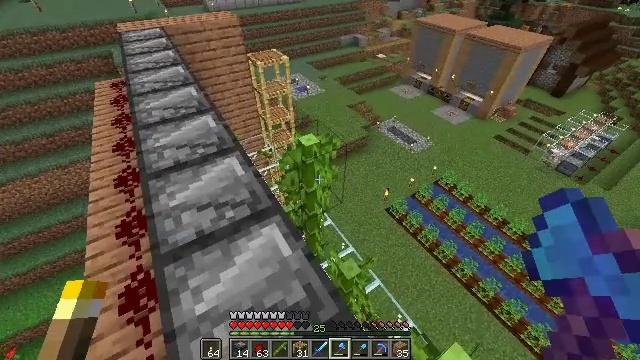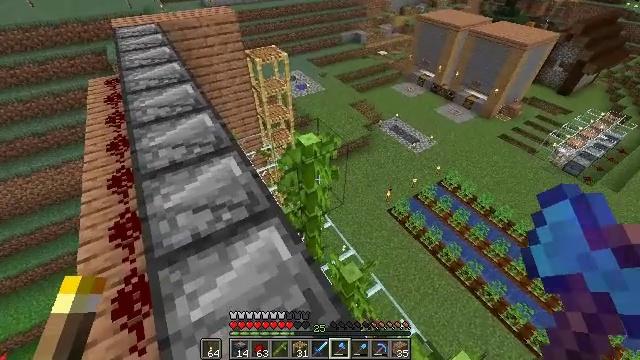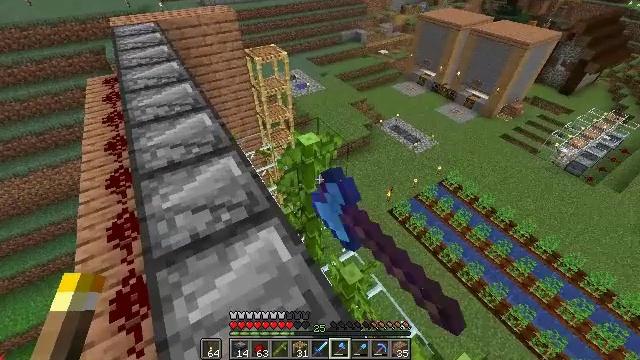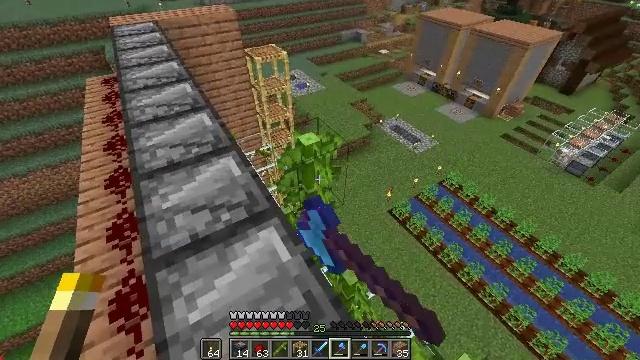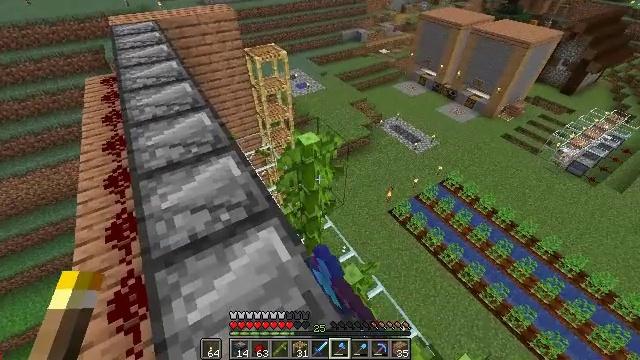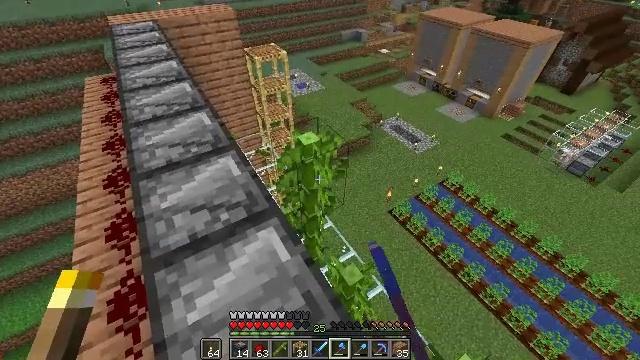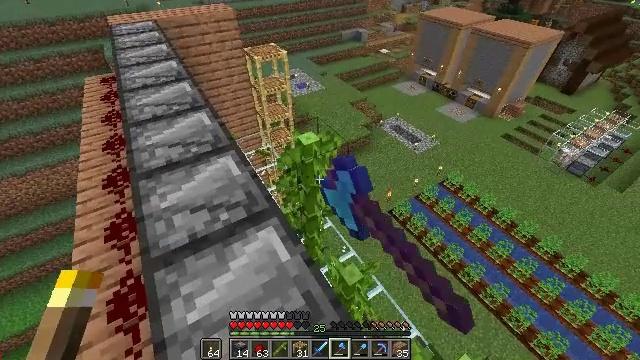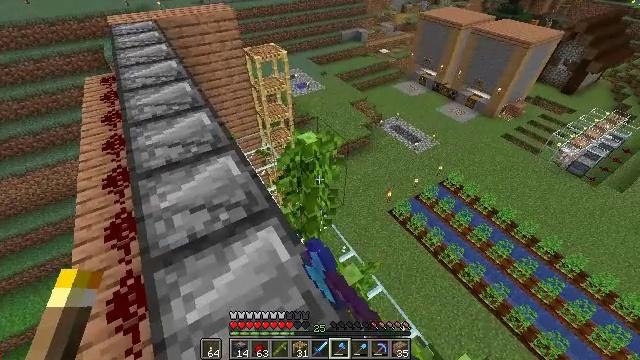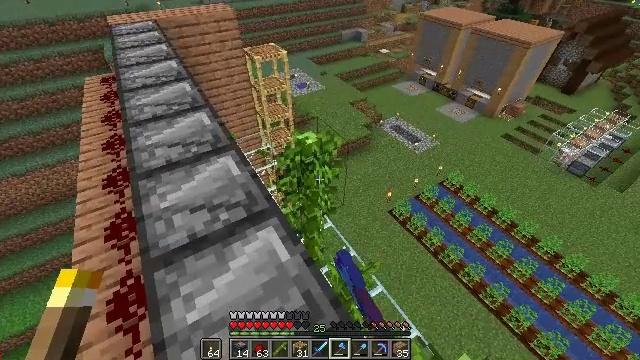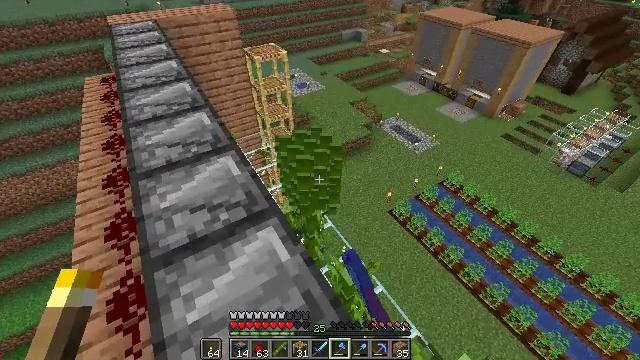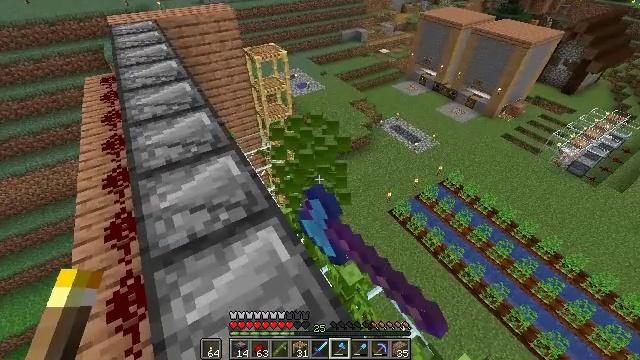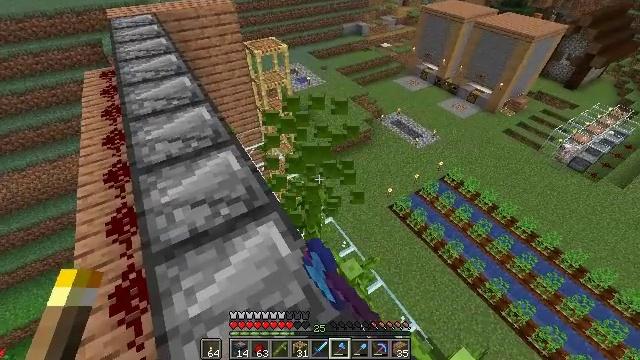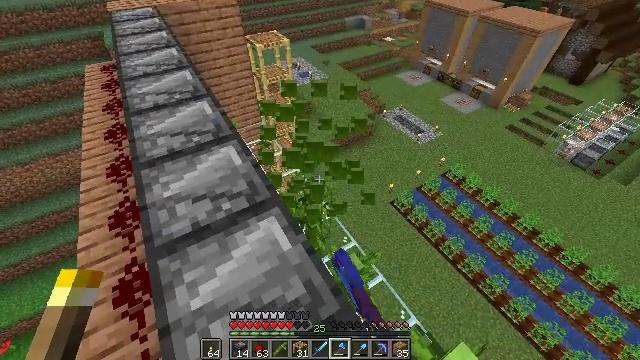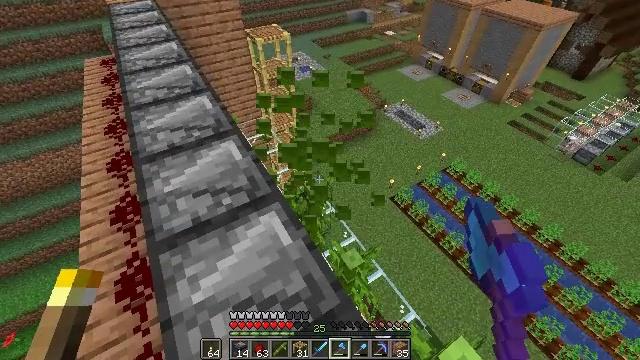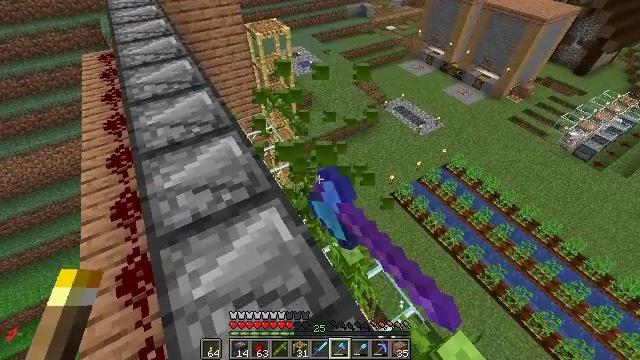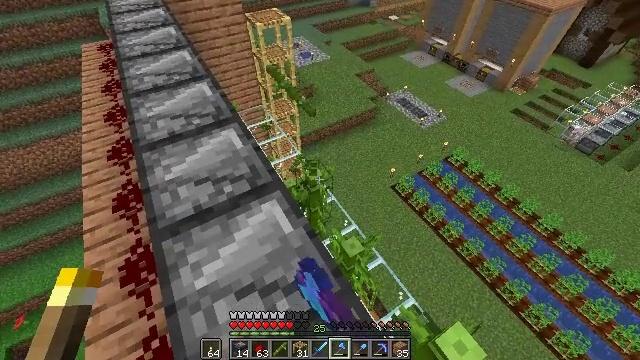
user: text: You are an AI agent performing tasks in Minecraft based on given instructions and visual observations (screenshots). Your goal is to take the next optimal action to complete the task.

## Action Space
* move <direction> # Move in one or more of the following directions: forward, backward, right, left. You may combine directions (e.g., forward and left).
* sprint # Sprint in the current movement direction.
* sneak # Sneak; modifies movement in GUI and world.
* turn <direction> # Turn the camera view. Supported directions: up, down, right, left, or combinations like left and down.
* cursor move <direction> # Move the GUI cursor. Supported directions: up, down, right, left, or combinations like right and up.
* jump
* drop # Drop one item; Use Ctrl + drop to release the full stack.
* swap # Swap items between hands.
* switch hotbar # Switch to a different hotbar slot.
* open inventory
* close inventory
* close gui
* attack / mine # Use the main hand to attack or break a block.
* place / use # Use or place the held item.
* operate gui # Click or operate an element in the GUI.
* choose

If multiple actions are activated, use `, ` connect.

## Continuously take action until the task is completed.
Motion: motion action
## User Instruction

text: Attack bamboo to gather it.
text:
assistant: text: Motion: attack / mine
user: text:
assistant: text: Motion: attack / mine
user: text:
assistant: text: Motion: attack / mine
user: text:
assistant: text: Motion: attack / mine
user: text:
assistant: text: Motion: attack / mine
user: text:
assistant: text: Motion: attack / mine
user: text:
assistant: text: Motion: attack / mine
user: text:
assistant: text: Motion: attack / mine
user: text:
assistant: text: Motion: attack / mine
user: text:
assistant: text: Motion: attack / mine
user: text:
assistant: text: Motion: turn down, attack / mine
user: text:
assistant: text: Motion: turn down, attack / mine
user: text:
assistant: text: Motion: turn down, attack / mine
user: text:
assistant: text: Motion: attack / mine
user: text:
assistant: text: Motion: turn down, attack / mine
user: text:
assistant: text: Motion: turn down, attack / mine
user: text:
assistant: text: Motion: attack / mine
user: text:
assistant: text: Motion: attack / mine
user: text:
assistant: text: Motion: attack / mine
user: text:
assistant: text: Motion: attack / mine
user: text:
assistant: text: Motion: attack / mine
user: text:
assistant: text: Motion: attack / mine
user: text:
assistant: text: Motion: attack / mine
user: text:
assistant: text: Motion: attack / mine
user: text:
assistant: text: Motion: attack / mine
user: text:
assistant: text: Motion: attack / mine
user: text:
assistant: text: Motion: attack / mine
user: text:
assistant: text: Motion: attack / mine
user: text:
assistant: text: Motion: attack / mine
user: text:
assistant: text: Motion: attack / mine